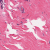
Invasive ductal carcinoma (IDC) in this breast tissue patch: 0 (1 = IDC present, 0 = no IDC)